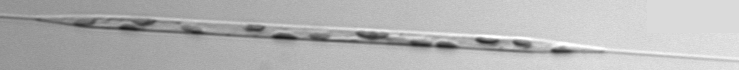
Label: Rhizosolenia